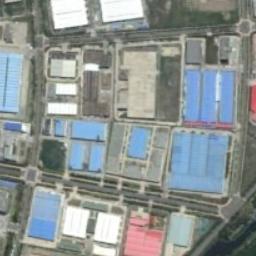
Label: industrial_area